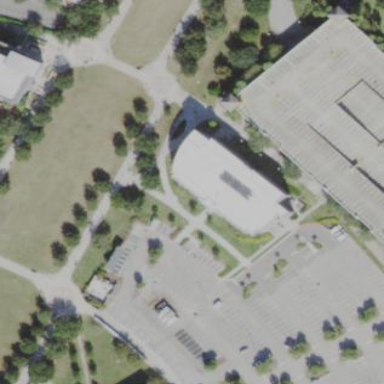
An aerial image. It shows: View of university building.